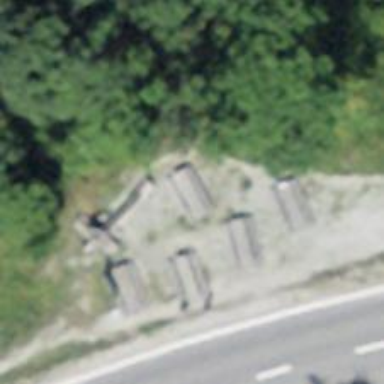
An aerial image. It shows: Picnic table located in leisure land area.